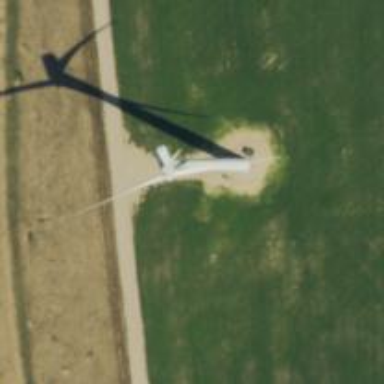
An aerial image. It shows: Wind generator powered by horizontal-axis wind turbine.